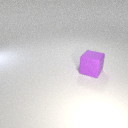
large purple rubber cube